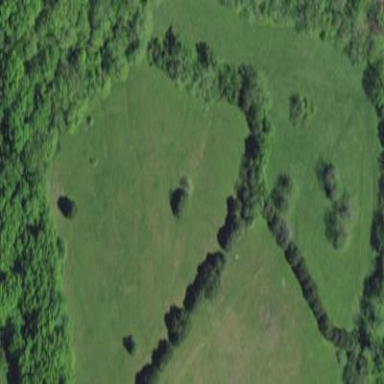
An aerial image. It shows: Beautiful meadow.